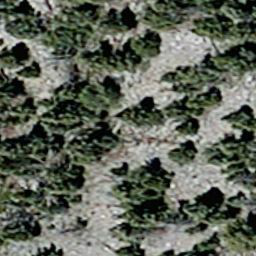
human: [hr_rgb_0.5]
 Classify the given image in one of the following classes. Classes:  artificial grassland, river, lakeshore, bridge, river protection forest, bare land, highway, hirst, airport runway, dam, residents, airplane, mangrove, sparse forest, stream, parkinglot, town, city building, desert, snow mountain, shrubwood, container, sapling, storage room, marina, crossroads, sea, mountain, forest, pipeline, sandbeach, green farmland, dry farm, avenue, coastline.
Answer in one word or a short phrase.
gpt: sparse forest